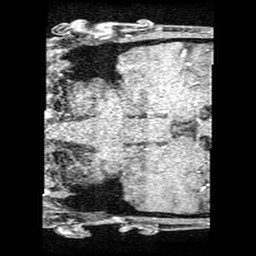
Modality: angio
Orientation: coronal
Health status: ill
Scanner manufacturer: ge
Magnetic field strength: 1.5 T
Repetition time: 0.022 s
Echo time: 0.0034 s